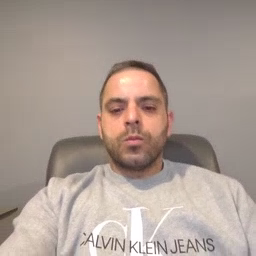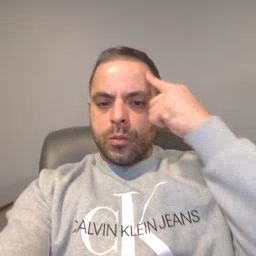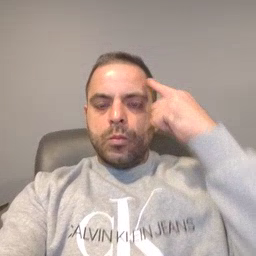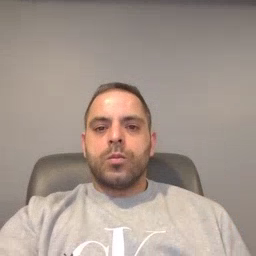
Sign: think